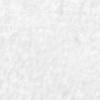
Label: no_change